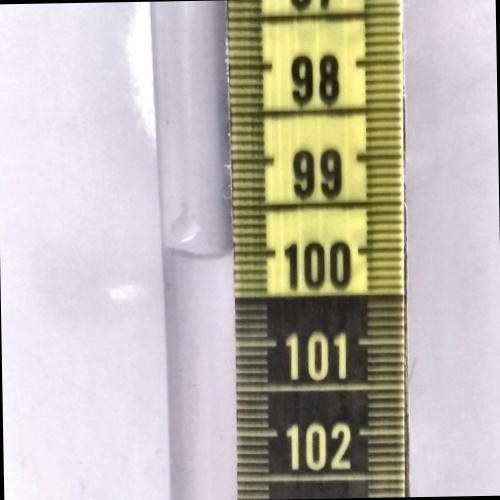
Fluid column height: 100.0 cm